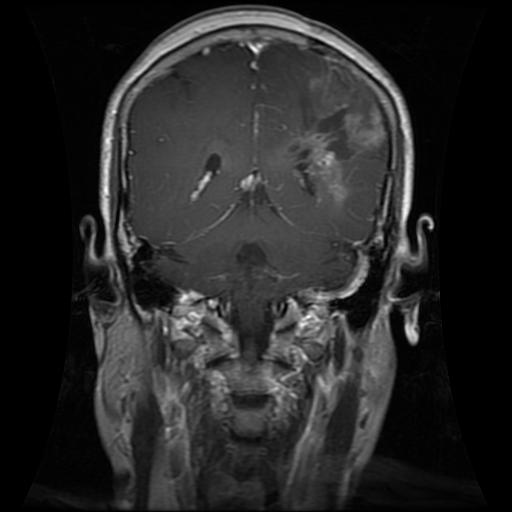
Label: glioma